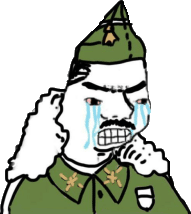
Label: 5_Zoomer